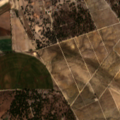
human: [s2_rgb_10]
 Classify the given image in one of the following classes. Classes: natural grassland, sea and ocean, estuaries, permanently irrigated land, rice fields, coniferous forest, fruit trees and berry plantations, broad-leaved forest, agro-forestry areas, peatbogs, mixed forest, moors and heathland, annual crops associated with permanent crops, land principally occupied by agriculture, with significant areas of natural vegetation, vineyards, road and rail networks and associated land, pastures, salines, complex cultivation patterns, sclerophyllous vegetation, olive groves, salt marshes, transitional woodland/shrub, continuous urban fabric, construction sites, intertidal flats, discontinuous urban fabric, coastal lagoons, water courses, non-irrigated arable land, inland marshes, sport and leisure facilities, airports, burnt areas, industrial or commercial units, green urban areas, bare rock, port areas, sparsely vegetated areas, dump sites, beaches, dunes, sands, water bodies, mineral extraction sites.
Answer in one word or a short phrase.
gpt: permanently irrigated land, vineyards, complex cultivation patterns, agro-forestry areas, broad-leaved forest